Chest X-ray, AP view. Patient: 72 years old, sex M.
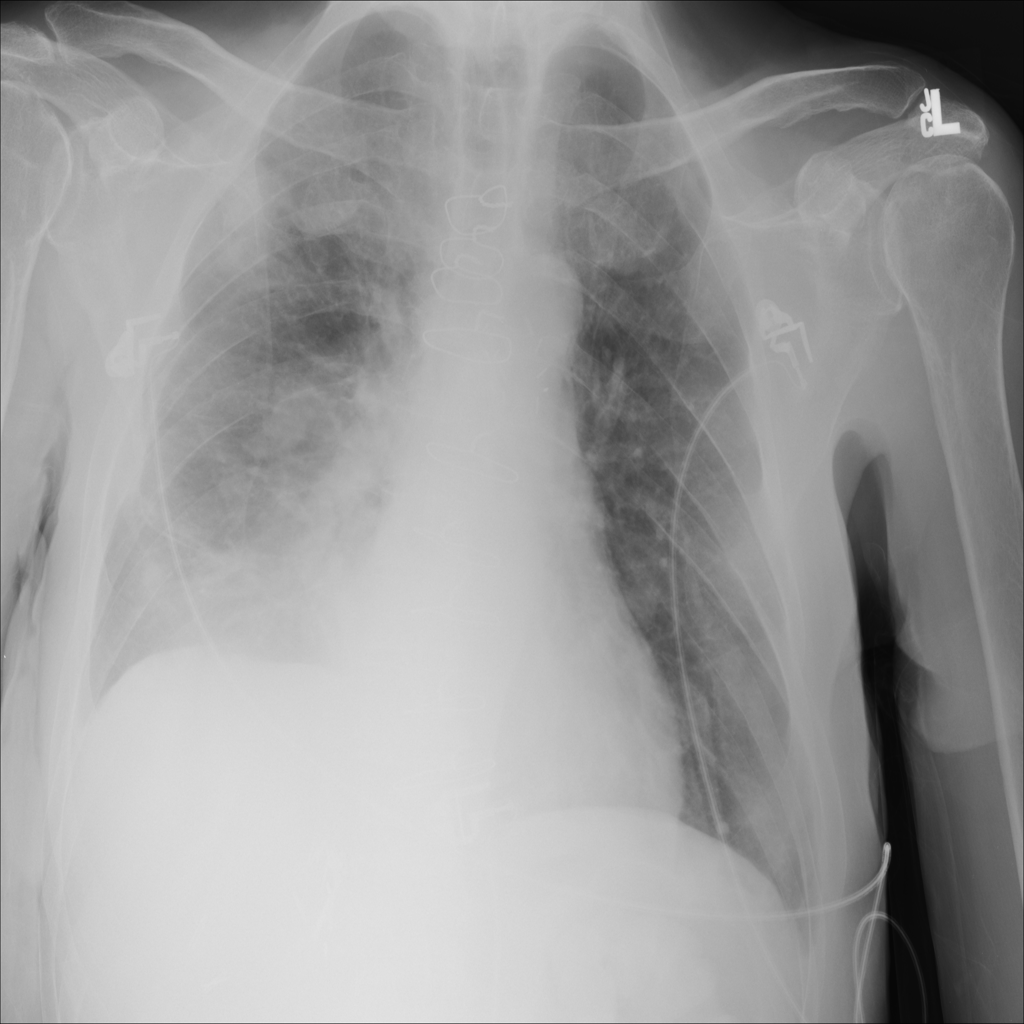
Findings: Effusion